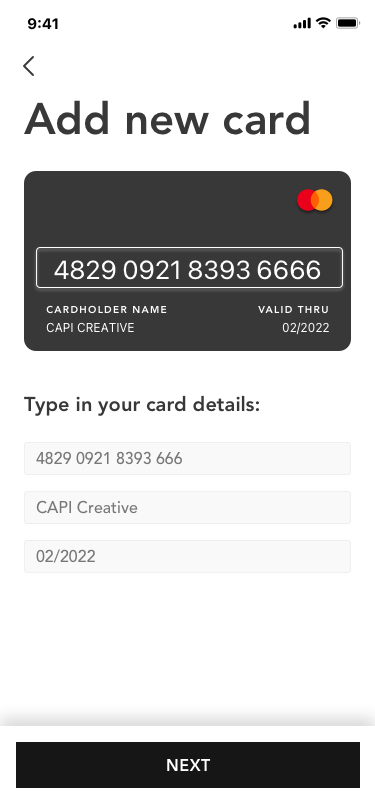
Text in this UI design:
Add new card
Type in your card details: